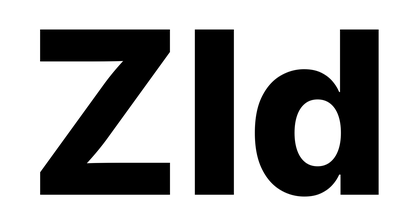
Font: Inter_ExtraBold